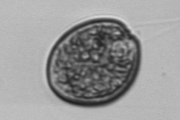
Label: Prorocentrum